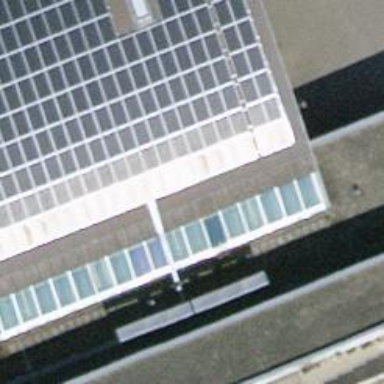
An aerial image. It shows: Solar power generator using photovoltaic panels.